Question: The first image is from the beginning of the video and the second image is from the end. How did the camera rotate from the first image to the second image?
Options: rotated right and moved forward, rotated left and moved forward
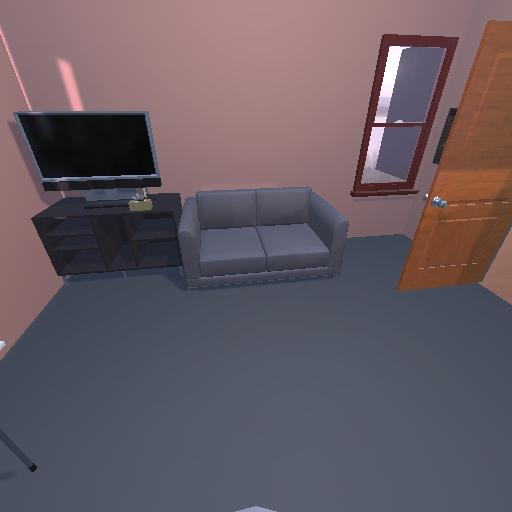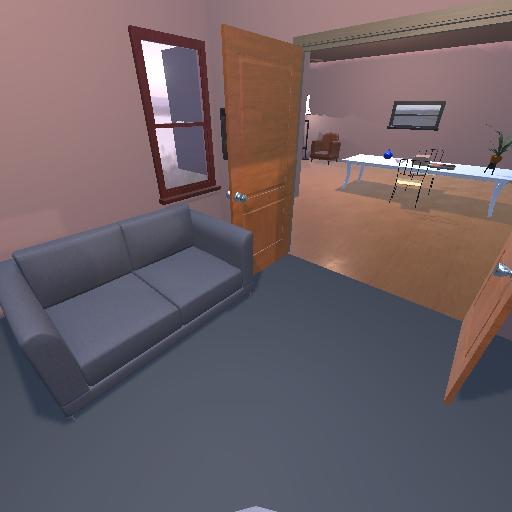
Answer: rotated right and moved forward